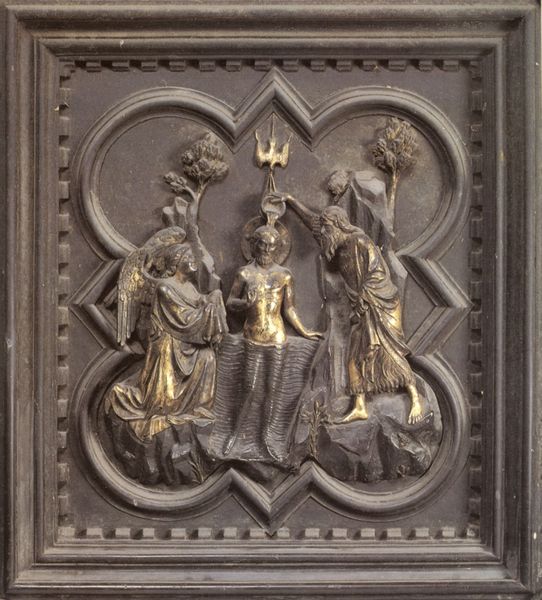
Titel: Südportal
Künstler: Andrea Pisano
Standort: Florenz, Baptisterium (EU - I - Toskana)
Schlagwörter: baum, mann, nackt, wasser, bäume, fluss, tür, bart, johannes, schale, taube, täufer, gold, engel, relief, holzschnitt, fels, metall, bronze, vergoldet, portal, christus, jesus, florenz, heilig, taufe, jesu, biblisch, kassette, baptisterium, ghiberti, vierpass, jordan, heiliger geist, friedenstaube, dreizack, wasseer, heilige geist, donatello, 1450, tauf